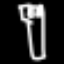
Label: fork